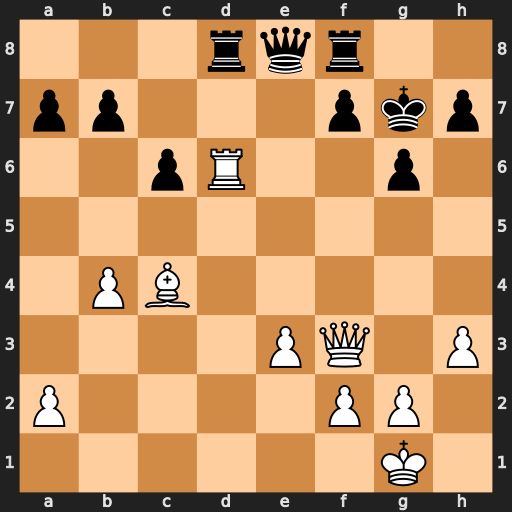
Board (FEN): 3rqr2/pp3pkp/2pR2p1/8/1PB5/4PQ1P/P4PP1/6K1
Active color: w
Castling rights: -
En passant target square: -
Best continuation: Qf6+ Kg8 Rxd8 Qxd8 Bxf7+ Rxf7 Qxd8+